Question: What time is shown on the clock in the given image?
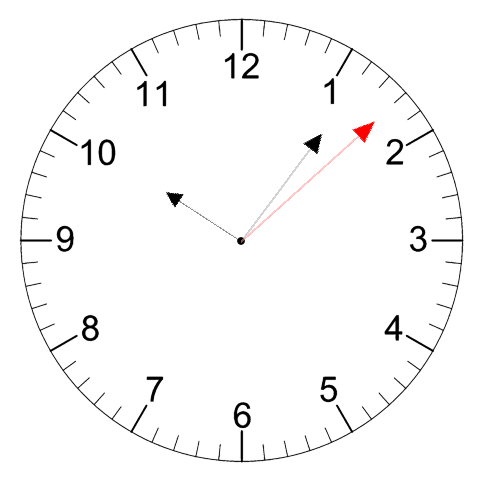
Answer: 10:06:08